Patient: sex M, age 43
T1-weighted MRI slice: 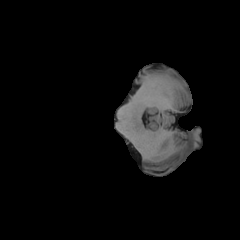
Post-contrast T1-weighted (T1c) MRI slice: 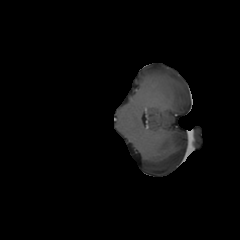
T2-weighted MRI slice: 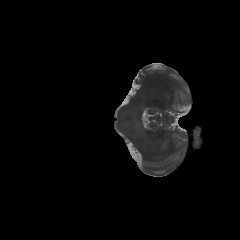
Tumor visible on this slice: no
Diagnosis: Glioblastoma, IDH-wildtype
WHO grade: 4